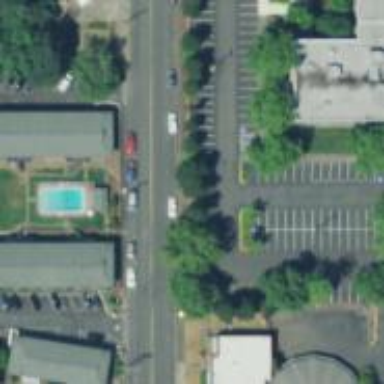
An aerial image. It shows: Parking space.